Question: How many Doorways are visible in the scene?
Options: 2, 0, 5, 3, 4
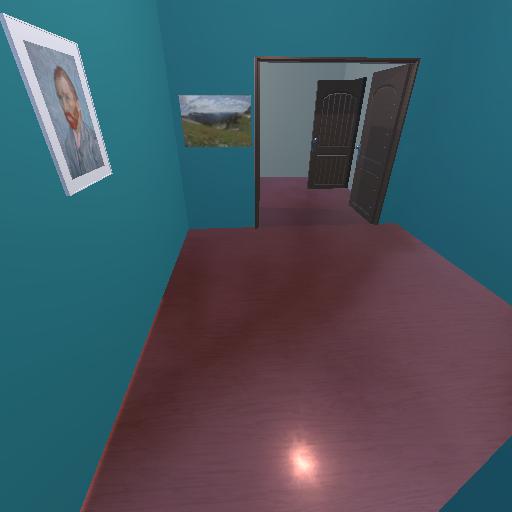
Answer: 2